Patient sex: M
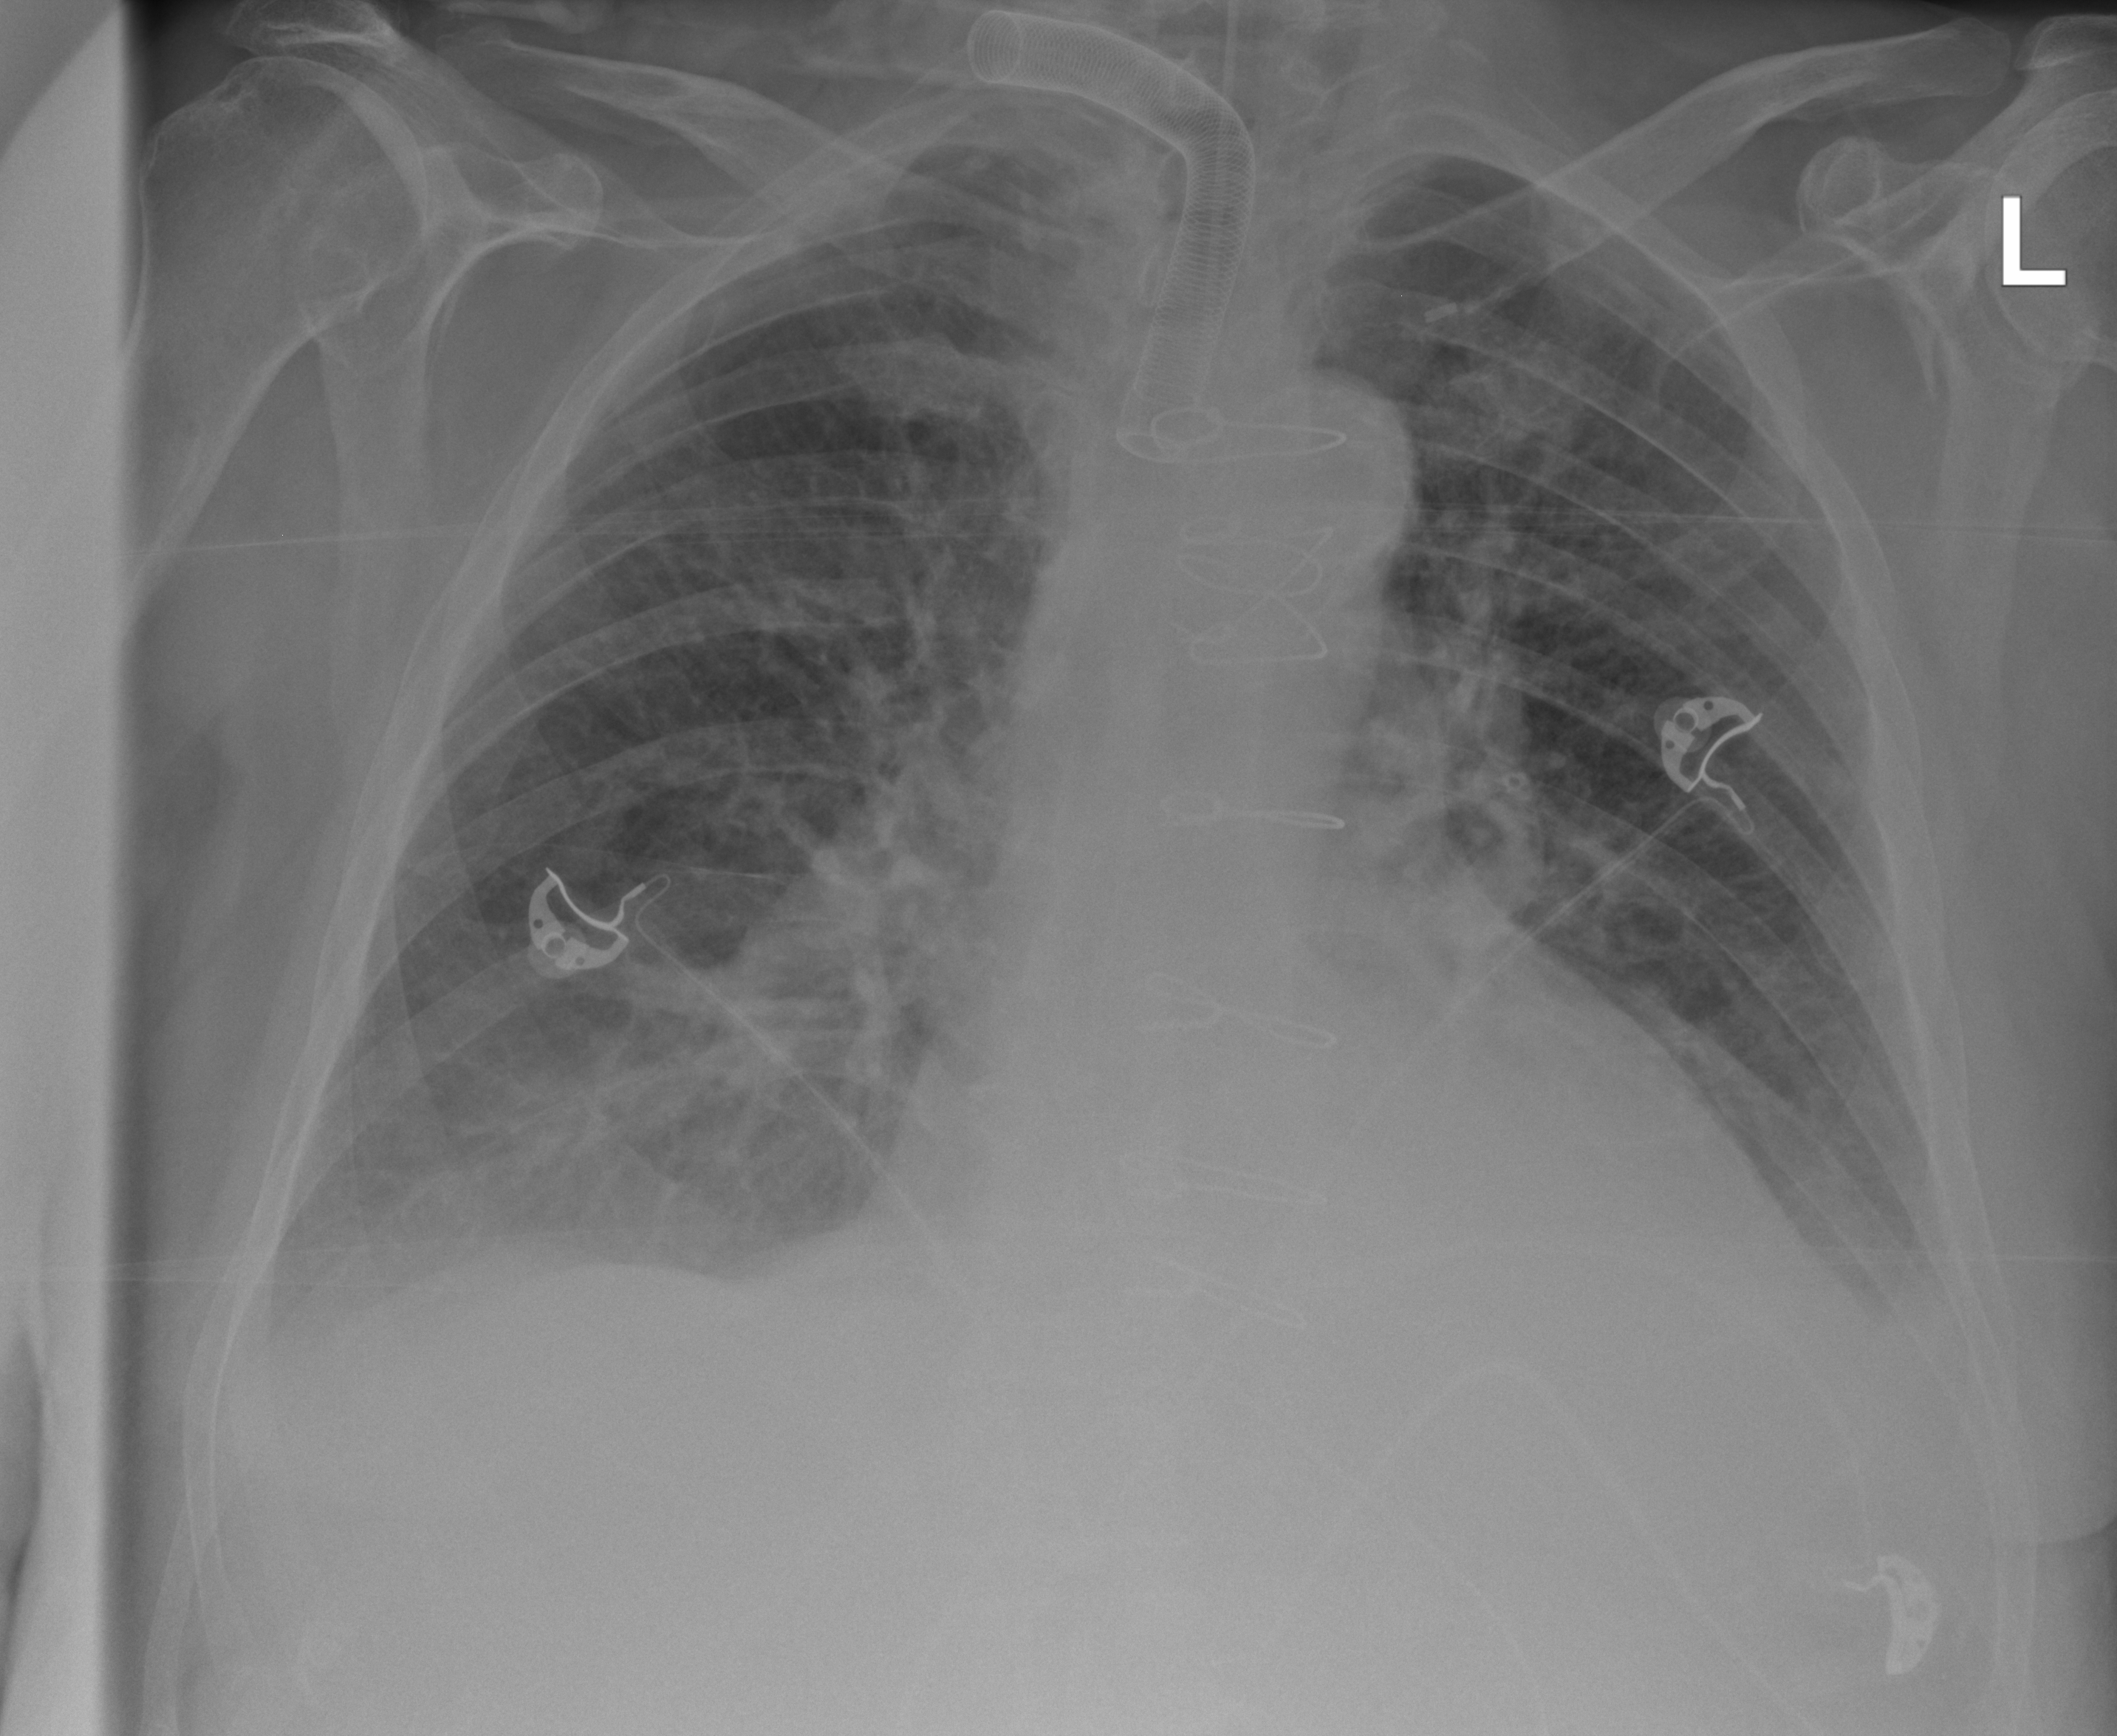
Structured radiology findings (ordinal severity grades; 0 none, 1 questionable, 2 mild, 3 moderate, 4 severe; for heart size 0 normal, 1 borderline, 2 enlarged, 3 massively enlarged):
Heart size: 2
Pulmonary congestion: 2
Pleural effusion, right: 2
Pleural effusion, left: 2
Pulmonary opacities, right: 0
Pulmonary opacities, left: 2
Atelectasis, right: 2
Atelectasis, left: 2